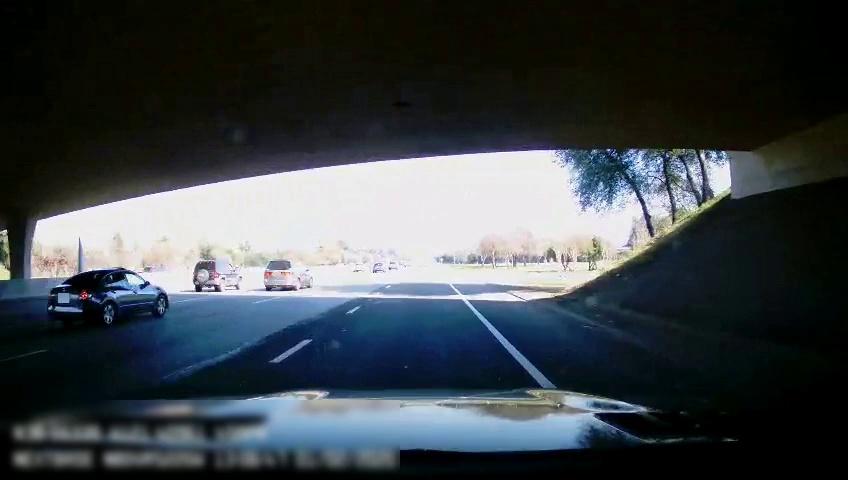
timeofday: Day
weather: Sunny
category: Drivable Space
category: Vehicles | SUV
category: Vehicles | Car
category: Vehicles | Car
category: Vehicles | SUV
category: Vehicles | SUV
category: Vehicles | Car
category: Lanes | Current Lane
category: Lanes | Current Lane
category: Lanes | Current Lane
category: Lanes | Alternate Lane